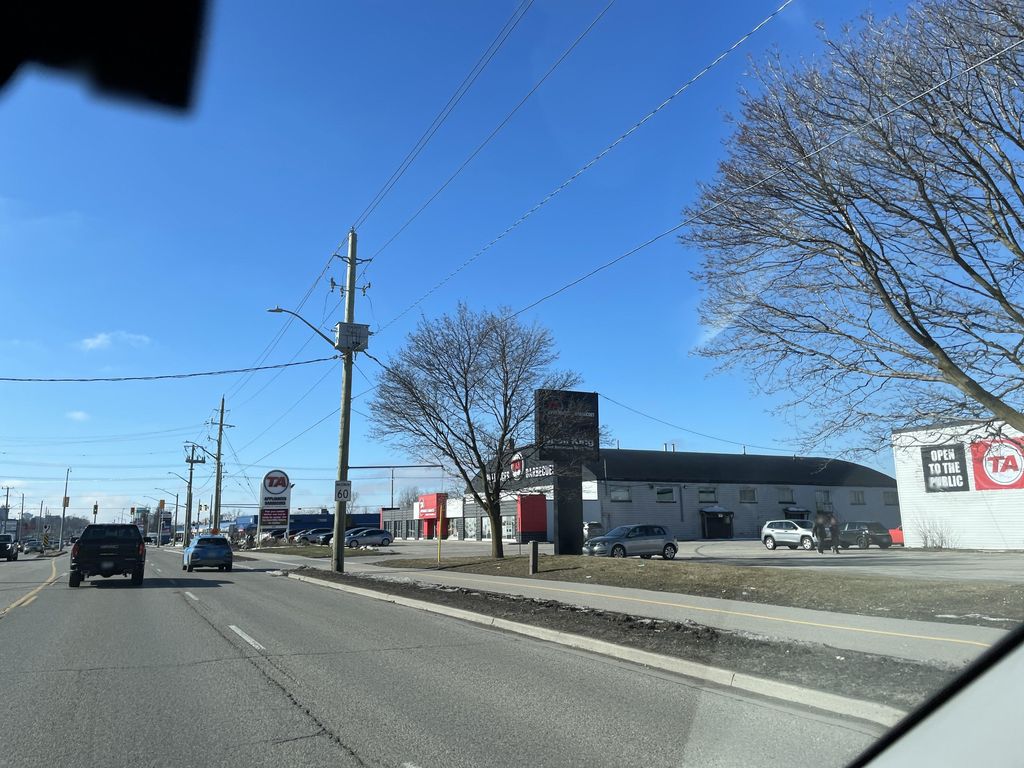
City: kitchener-waterloo